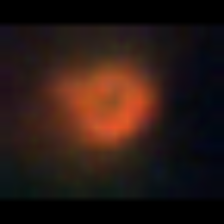
Taxon: Unknown_phyto
Group: Unknown